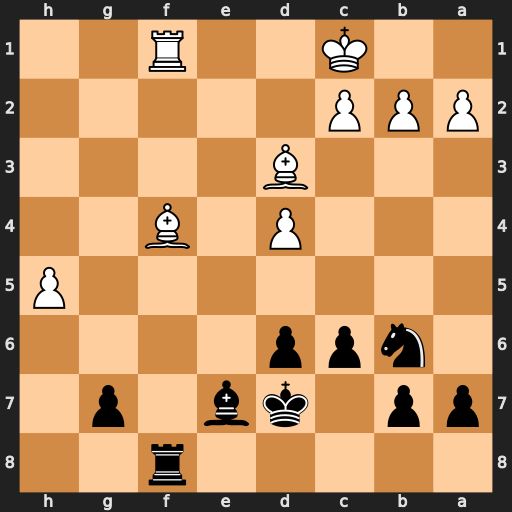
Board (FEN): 5r2/pp1kb1p1/1npp4/7P/3P1B2/3B4/PPP5/2K2R2
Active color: b
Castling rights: -
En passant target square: -
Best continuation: Rxf4 Rxf4 Bg5 Kb1 Bxf4